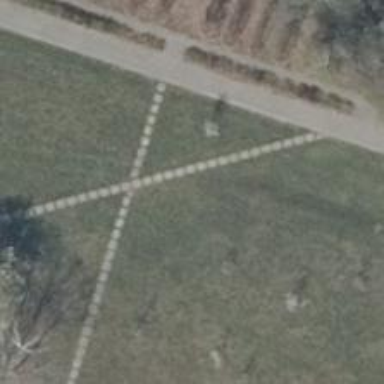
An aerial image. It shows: Path.